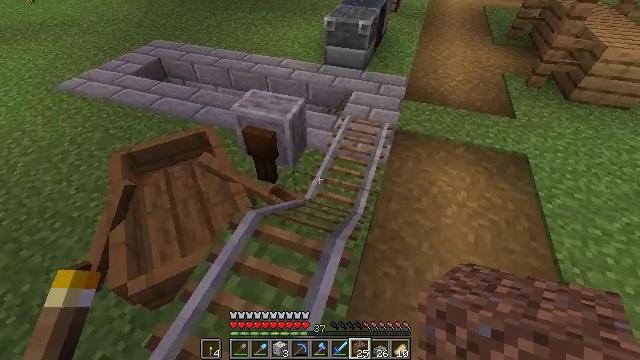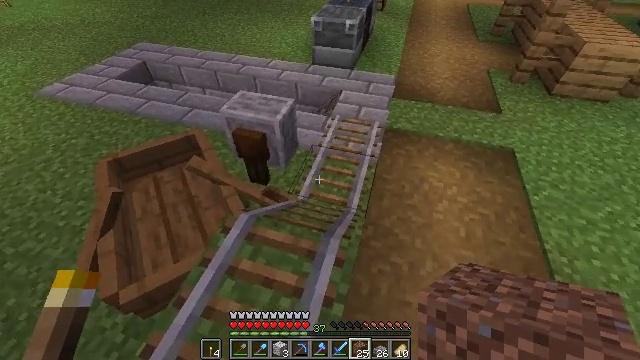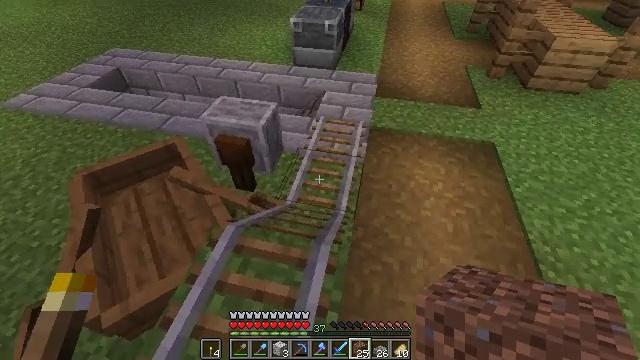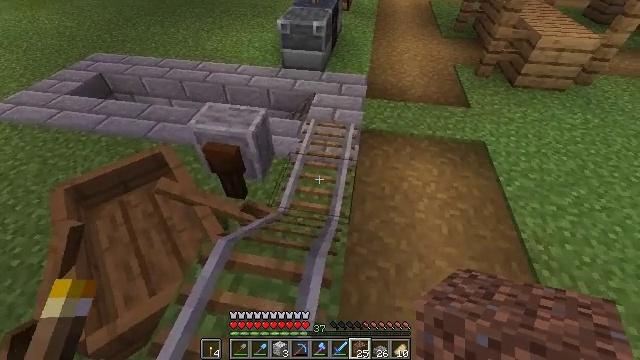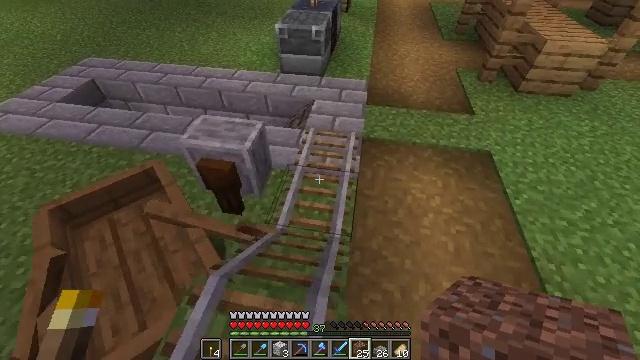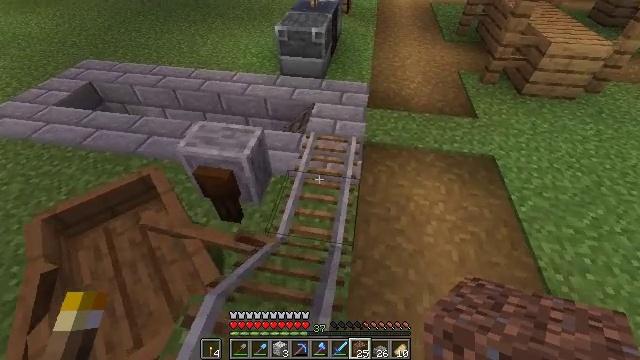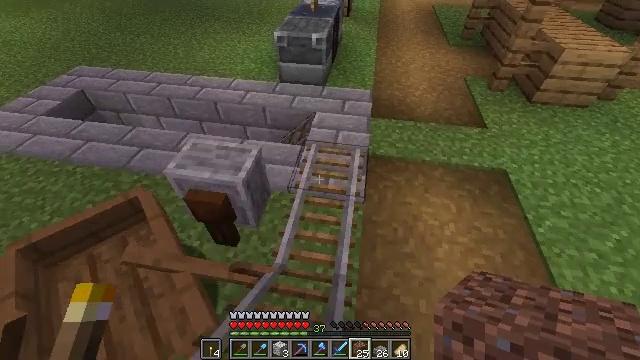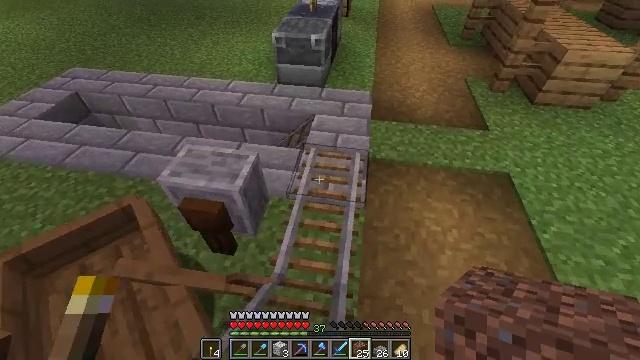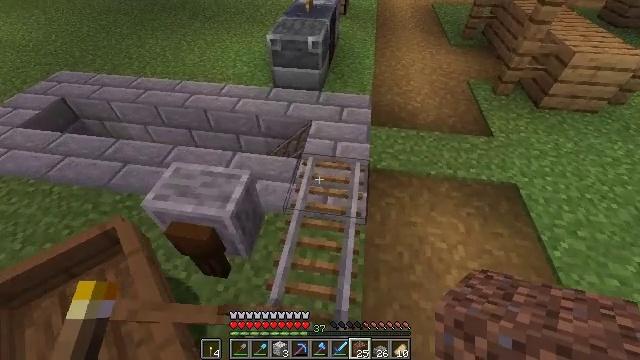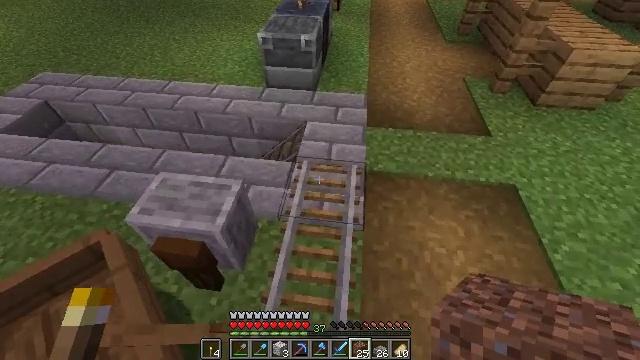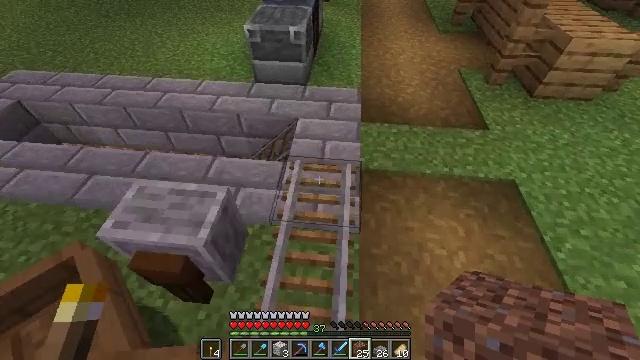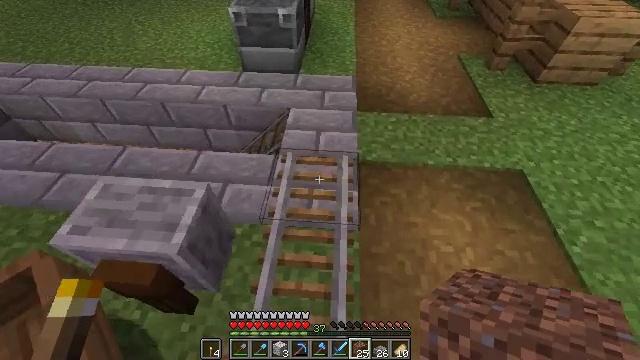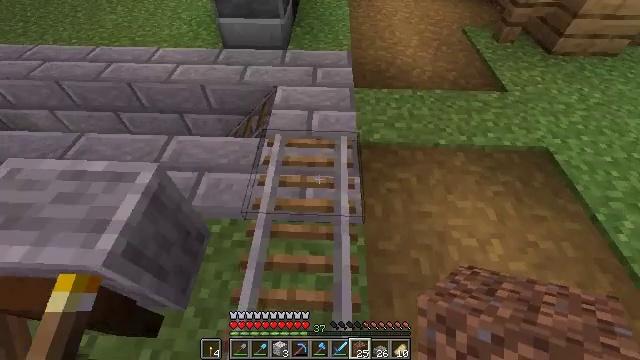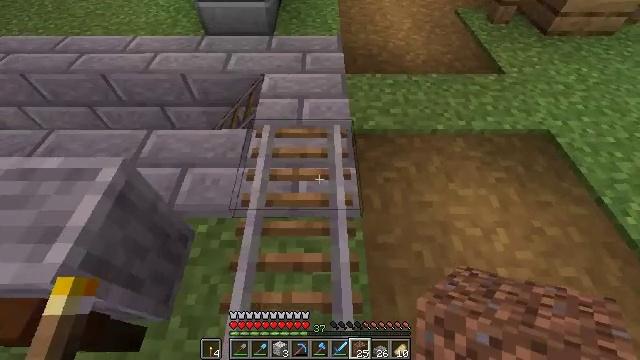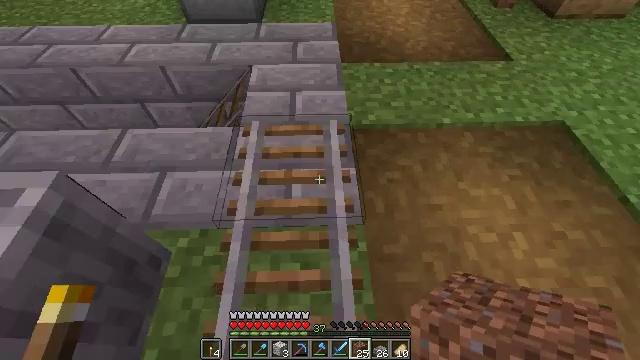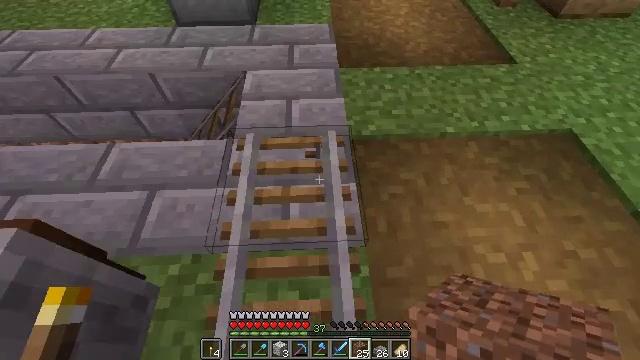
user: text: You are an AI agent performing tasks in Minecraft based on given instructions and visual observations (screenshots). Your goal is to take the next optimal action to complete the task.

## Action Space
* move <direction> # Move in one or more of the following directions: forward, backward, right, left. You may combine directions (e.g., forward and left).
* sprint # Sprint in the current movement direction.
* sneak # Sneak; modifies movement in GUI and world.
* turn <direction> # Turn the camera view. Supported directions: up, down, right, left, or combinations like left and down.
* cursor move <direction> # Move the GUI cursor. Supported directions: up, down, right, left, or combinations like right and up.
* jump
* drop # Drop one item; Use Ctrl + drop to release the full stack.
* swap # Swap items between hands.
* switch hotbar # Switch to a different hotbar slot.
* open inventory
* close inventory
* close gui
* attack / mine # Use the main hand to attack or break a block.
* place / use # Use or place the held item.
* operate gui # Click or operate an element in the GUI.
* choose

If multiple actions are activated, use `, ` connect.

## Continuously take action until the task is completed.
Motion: motion action
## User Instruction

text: Gather the rail for future use.
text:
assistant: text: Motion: turn right
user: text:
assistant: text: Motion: move forward, turn right
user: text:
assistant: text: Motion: move forward, turn right
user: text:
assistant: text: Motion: move forward
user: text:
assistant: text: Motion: move forward
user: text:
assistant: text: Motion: move forward
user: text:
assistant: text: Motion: move forward
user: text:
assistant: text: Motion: move forward
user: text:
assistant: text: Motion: move forward, turn right
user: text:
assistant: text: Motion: move forward, turn right and down
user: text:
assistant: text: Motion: move forward, turn right and down
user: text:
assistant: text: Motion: move forward, turn right and down
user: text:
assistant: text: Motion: move forward, turn right and down
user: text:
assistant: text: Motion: move forward, turn right and down
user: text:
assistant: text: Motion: attack / mine
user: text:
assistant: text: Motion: attack / mine
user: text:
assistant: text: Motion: attack / mine
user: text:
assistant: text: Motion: attack / mine
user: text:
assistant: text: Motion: attack / mine
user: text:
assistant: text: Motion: attack / mine
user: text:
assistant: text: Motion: attack / mine
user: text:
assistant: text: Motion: attack / mine
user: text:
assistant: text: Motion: turn down, attack / mine
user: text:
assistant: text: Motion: attack / mine
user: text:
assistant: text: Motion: attack / mine
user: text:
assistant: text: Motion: attack / mine
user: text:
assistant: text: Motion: attack / mine
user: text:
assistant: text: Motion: attack / mine
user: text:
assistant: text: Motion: turn down, attack / mine
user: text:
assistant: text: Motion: attack / mine